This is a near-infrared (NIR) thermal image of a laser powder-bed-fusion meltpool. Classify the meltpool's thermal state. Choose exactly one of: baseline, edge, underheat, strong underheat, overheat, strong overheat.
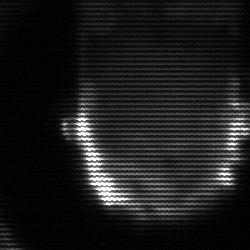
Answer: baseline